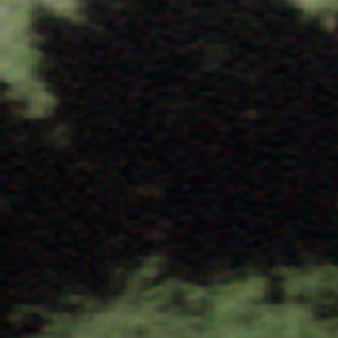
Label: other